Question: I write a simple game with the following structure. Main xml layout have user View:
'''
<?xml version="1.0" encoding="utf-8"?>
<RelativeLayout xmlns:android="http://schemas.android.com/apk/res/android"
android:id="@+id/menuRL"
android:layout_width="match_parent"
android:layout_height="match_parent"
android:orientation="vertical" >
<com.sokolovlev.UFOtest03.MenuView
android:id="@+id/menuView"
android:layout_width="fill_parent"
android:layout_height="fill_parent" />
</RelativeLayout>
'''
This View have two files. First is user MenuView:
'''
package com.sokolovlev.UFOtest03;
import android.content.Context;
import android.util.AttributeSet;
import android.view.SurfaceHolder;
import android.view.SurfaceView;
public class MenuView extends SurfaceView implements SurfaceHolder.Callback
{
private SurfaceHolder mSurfaceHolder; //Draw surface
public static MenuManager mMenuManager; //Draw manager
public MenuView(Context context, AttributeSet attrs)
{
super(context, attrs);
// Surface events registration
mSurfaceHolder = getHolder();
mSurfaceHolder.addCallback(this);
mMenuManager = new MenuManager(mSurfaceHolder, context);
}
@Override
public void surfaceChanged(SurfaceHolder holder, int format, int width, int height)
{
mMenuManager.initPositions(height, width);
}
@SuppressWarnings("static-access")
@Override
public void surfaceCreated(SurfaceHolder holder)
{
mMenuManager.setRunning(true);
try
{
mMenuManager.start();
}
catch (Exception e) { }
}
@SuppressWarnings("static-access")
@Override
public void surfaceDestroyed(SurfaceHolder holder)
{
boolean retry = true;
mMenuManager.setRunning(false);
while (retry)
{
try
{
mMenuManager.join();
retry = false;
}
catch (InterruptedException e) { }
}
}
}
'''
And second file is this draw manager:
'''
package com.sokolovlev.UFOtest03;
import ...
public class MenuManager extends Thread
{
private SurfaceHolder mSurfaceHolder;
private static boolean mRunning;
private int _screenHeight;
private int _screenWidth;
private ...
Context c;
private ...
public MenuManager(SurfaceHolder surfaceHolder, Context context)
{
mSurfaceHolder = surfaceHolder;
mRunning = false;
c = context;
...
}
public static void setRunning(boolean running)
{
mRunning = running;
}
@Override
public void run()
{
while (mRunning)
{
Canvas canvas = null;
try
{
// podgotovka Canvas-a
canvas = mSurfaceHolder.lockCanvas();
canvas.drawRGB(0, 0, 0);
synchronized (mSurfaceHolder)
{
//All drawing
}
}
catch (Exception e) { }
finally
{
if (canvas != null)
{
mSurfaceHolder.unlockCanvasAndPost(canvas);
}
}
}
}
}
'''
Everything works fine! (step No. 1) But if I press central button, or I have incoming call, or I call task manager (step No. 2) and go back to my app - I haven't my drawing, only black screen (step No. 3). But if I go next to step No. 2 and then in my app, I see that everything works.

I don't understand, where there is a reloading which influences such on my drawings! Help please!
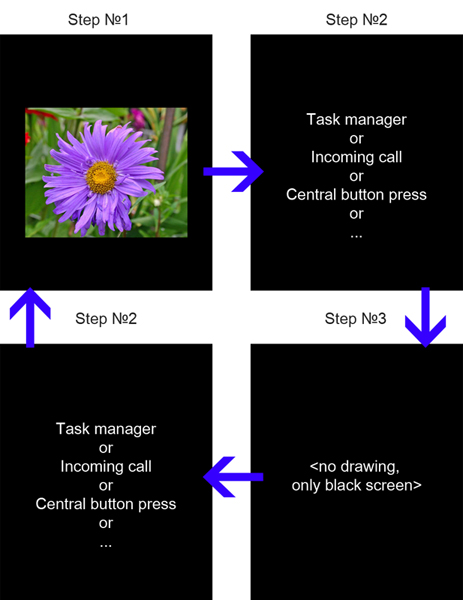
Answer: To solve this problem, I need to save the settings and restart my surface. Then load the settings. (See LunarLander Example)